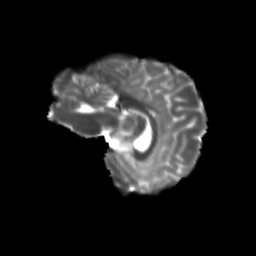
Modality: T2w
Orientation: sagittal
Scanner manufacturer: siemens
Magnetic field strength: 3 T
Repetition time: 9.2 s
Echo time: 0.084 s